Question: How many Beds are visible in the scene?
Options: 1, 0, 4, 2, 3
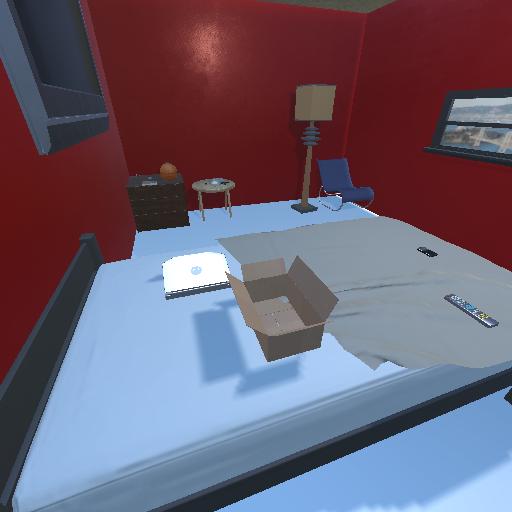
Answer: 1